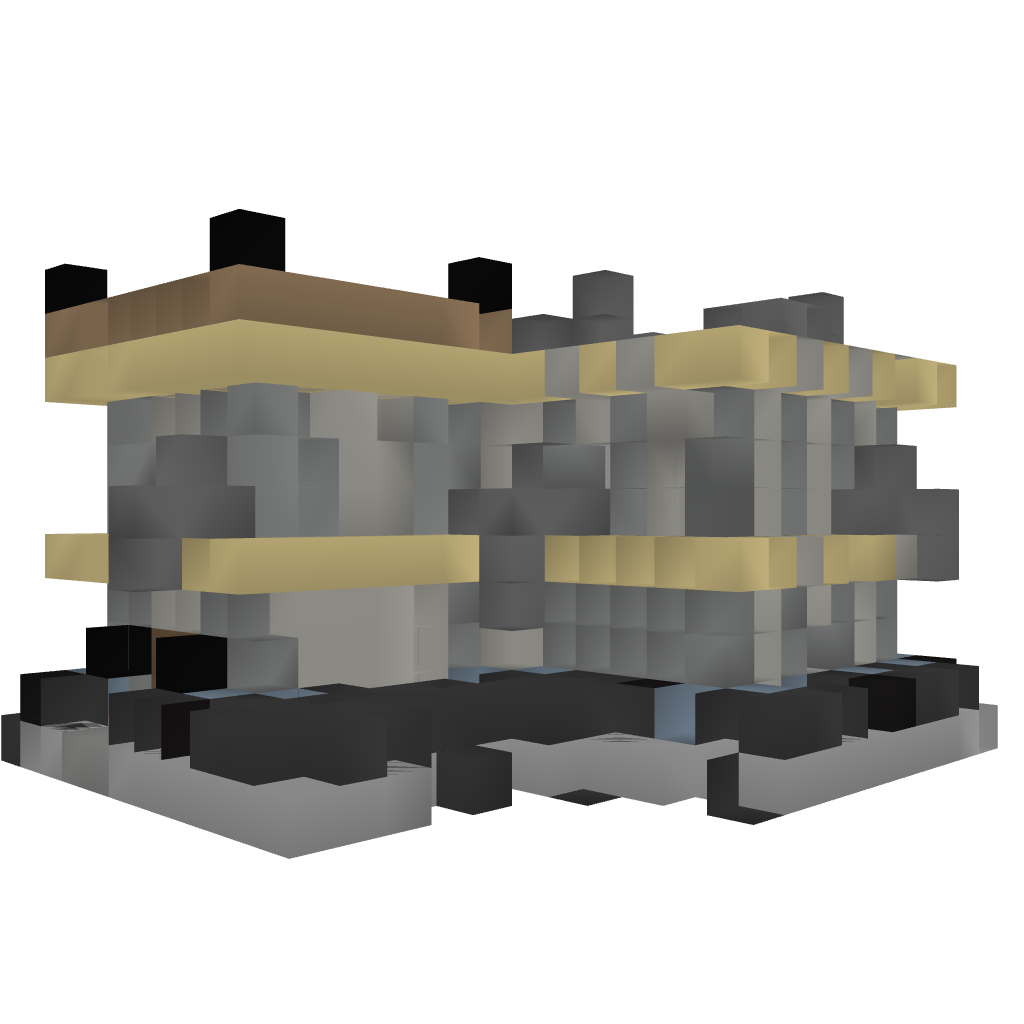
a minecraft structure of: Little Modern wood House